Question: This is a digital circuit problem. Given known input values for the circuit, determine the output value.
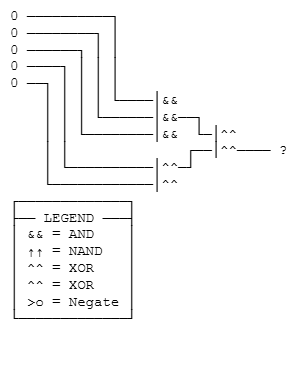
Answer: 0